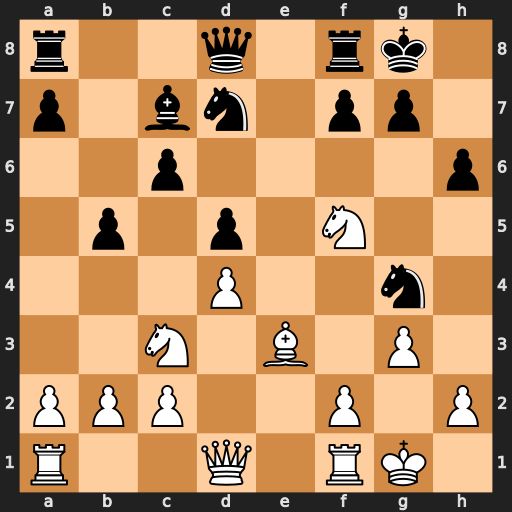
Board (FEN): r2q1rk1/p1bn1pp1/2p4p/1p1p1N2/3P2n1/2N1B1P1/PPP2P1P/R2Q1RK1
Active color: w
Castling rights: -
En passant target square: -
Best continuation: Qxg4